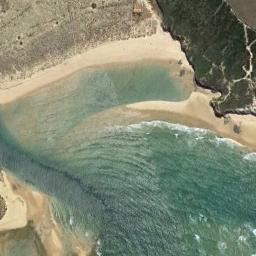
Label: beach